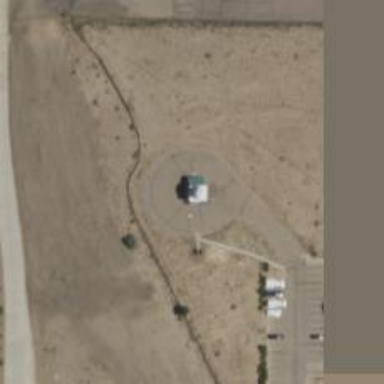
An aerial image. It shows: Observatory.